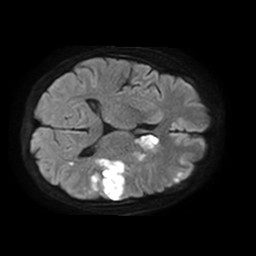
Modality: TRACE
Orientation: axial
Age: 45
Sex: female
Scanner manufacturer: philips
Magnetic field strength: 1.5 T
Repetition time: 3.4 s
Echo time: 0.06922 s